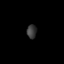
Tissue: skin
Cell type: Epithelial cells
Senescence score: 0.224
Nuclear area (px): 132
Mean DAPI intensity: 57.189